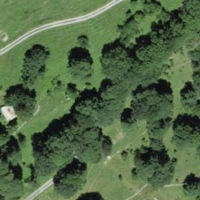
EUNIS habitat code: 24
Species observed at this site:
Dactylorhiza majalis
Astrantia major